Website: bh-photo
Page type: customer-info-address
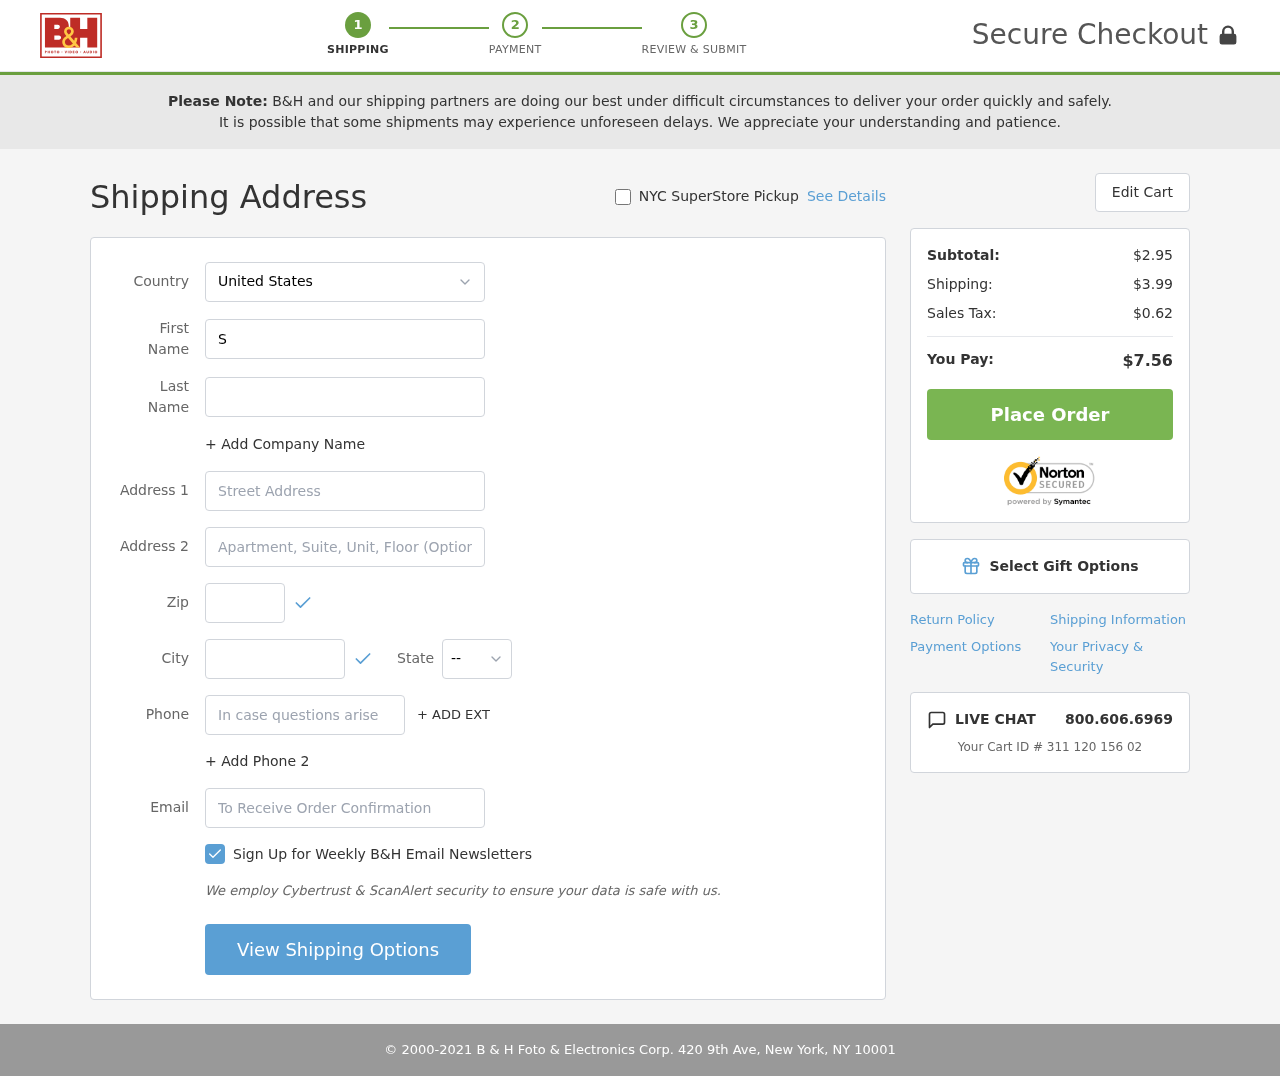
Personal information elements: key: PII_CITY
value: North Hector
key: PII_COUNTRY
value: United States
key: PII_EMAIL
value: scottpatel@gmail.com
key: PII_FIRSTNAME
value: Scott
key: PII_LASTNAME
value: Patel
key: PII_PHONE
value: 5476016350
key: PII_POSTCODE
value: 61506
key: PII_STATE_ABBR
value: WA
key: PII_STREET
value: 909 Donald Circle
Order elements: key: ORDER_SUBTOTAL
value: $2.95
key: ORDER_SHIPPING_COST
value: $3.99
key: ORDER_TAX
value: $0.62
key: ORDER_TOTAL
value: $7.56
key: ORDER_ID
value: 311 120 156 02